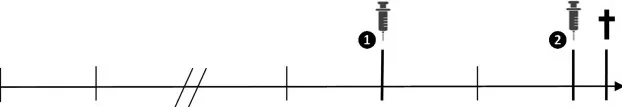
Schematic overview of the study design. Intravenous (IV) immunization with the BNT162b2 mRNA COVID-19 vaccine was performed following a two-dose regimen at 12 and 14 weeks of age, with spontaneous death of the animal two days following booster vaccination.
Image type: chart (chart)